Question: '''
if([[segue identifier] isEqualToString:@"dischargeSegue"])
{
UITabBarController *dc = [segue destinationViewController];
dischargeView *discharge = (dischargeView *)[[dc.viewControllers objectAtIndex:0] objectAtIndex:0];
discharge.delegate = self;
}
'''
I'm trying to set the delegate for the initial view of a tab view controller. This is what I was trying, but get the following error: unrecognized selector sent to instance

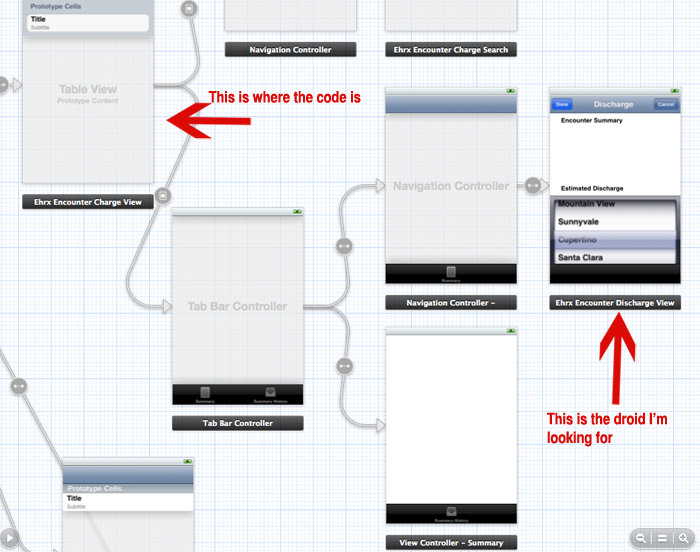
Answer: Use -
'''
dischargeView *discharge = (dischargeView *)[[[dc.viewControllers objectAtIndex:0] viewControllers] objectAtIndex:0];
'''